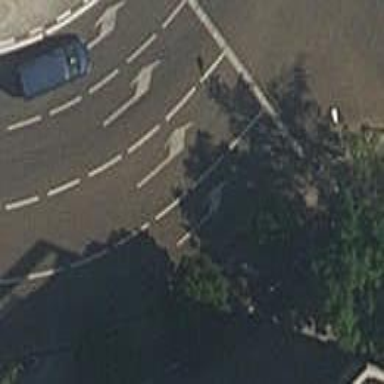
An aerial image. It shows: Road with traffic signals.